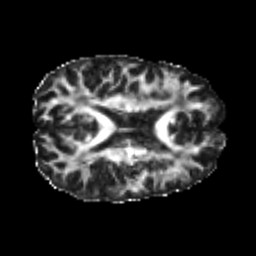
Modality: FA
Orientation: axial
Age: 24
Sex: male
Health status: healthy
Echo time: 0.074 s